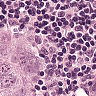
Metastatic tissue present: yes